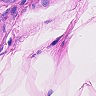
Metastatic tissue present: no